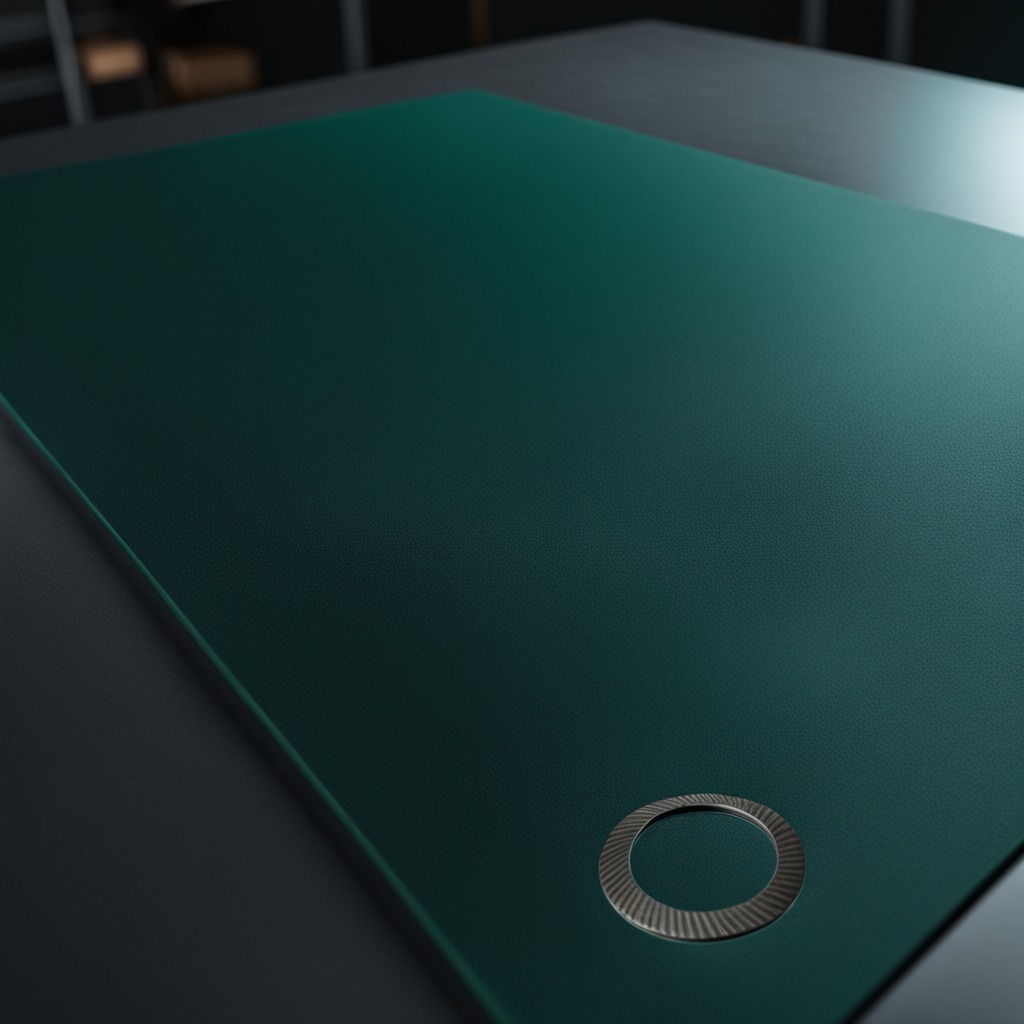
A flat metal washer is lying on the green rubber mat.